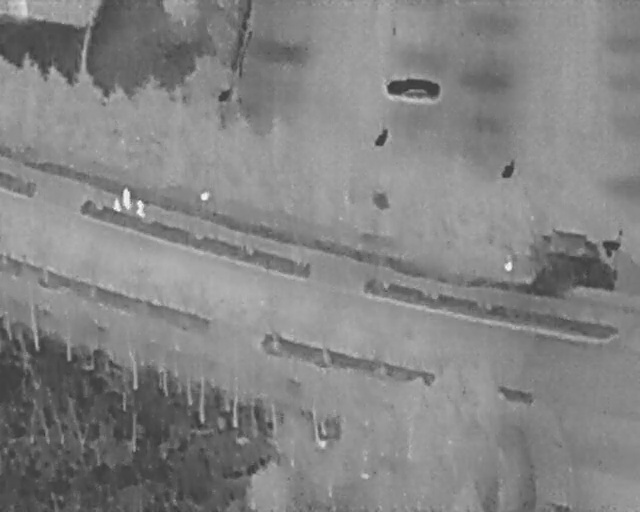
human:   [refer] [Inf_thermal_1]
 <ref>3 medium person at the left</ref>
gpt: <box>[[20, 39, 23, 41, 2], [17, 37, 21, 39, 2], [16, 39, 19, 41, 2]]</box>